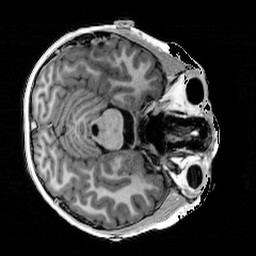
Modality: T1w
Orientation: axial
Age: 11
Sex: male
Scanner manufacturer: siemens
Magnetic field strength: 3 T
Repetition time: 4 s
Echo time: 0.00289 s